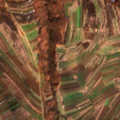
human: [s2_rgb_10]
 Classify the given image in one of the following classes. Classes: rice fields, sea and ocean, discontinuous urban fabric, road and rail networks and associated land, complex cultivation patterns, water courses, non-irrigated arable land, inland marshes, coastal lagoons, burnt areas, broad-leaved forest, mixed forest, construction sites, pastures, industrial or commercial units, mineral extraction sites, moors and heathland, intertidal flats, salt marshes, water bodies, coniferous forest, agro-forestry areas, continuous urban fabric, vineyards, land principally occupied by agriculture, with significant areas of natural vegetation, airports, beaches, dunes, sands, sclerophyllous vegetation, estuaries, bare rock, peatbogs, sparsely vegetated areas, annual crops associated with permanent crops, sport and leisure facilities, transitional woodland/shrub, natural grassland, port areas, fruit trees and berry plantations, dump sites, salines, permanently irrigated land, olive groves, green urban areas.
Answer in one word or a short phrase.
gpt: non-irrigated arable land, complex cultivation patterns, land principally occupied by agriculture, with significant areas of natural vegetation, broad-leaved forest